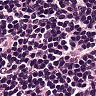
Metastatic tissue present: no